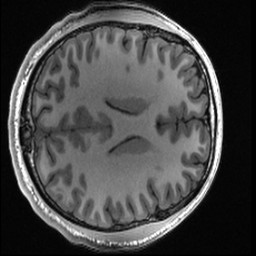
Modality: T1w
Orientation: axial
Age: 18
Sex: female